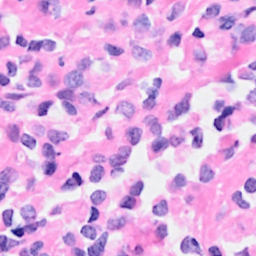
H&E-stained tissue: Breast